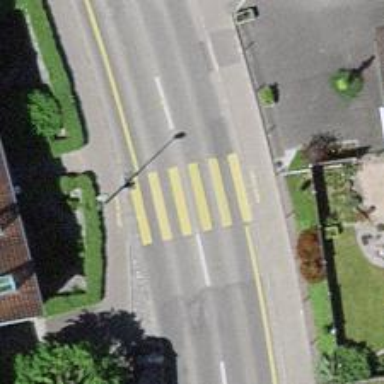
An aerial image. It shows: Uncontrolled zebra crossing on the road.